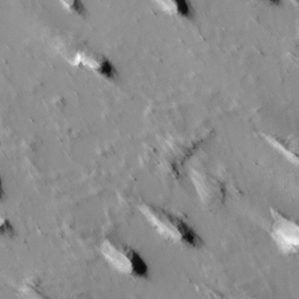
Label: non_frost